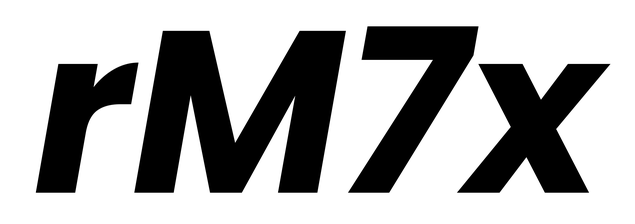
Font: Poppins-BoldItalic